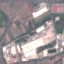
Label: Industrial